Interaction volume radius: 5 \u00c5
Interaction volume height: 45 \u00c5
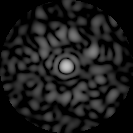
Disorder parameter: 0.8353